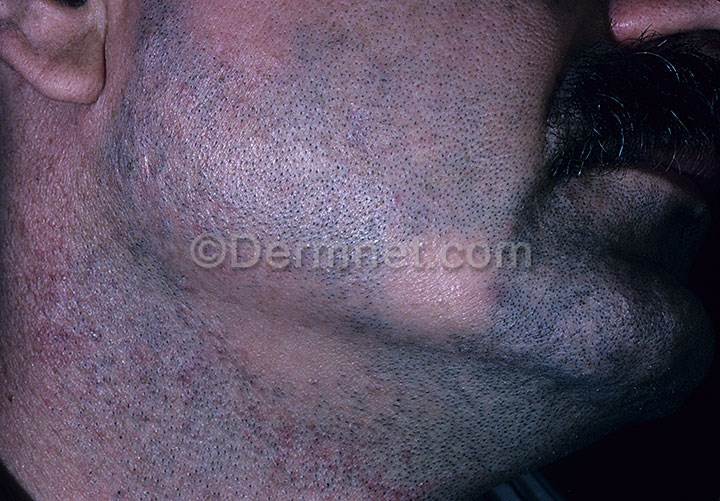
Disease: Hair Loss Photos Alopecia and other Hair Diseases